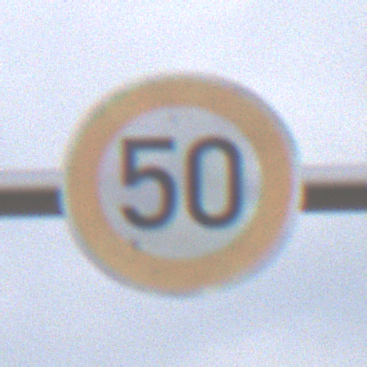
Verkehrszeichen: Geschwindigkeit50
Umgebung: Outdoor, RoadRail
Tageszeit: Midday
Wetter: PartlyCloudy
Licht: Natural
Jahreszeit: NotSpecified
Kontrast: LowContrast